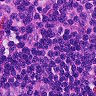
Metastatic tissue present: no